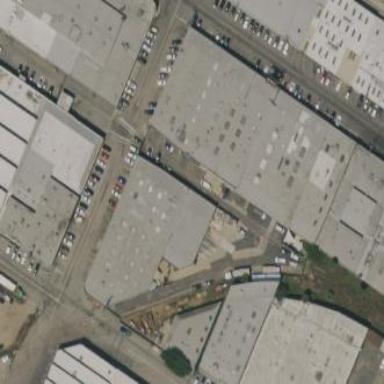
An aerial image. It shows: Industrial building.